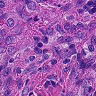
Metastatic tissue present: yes